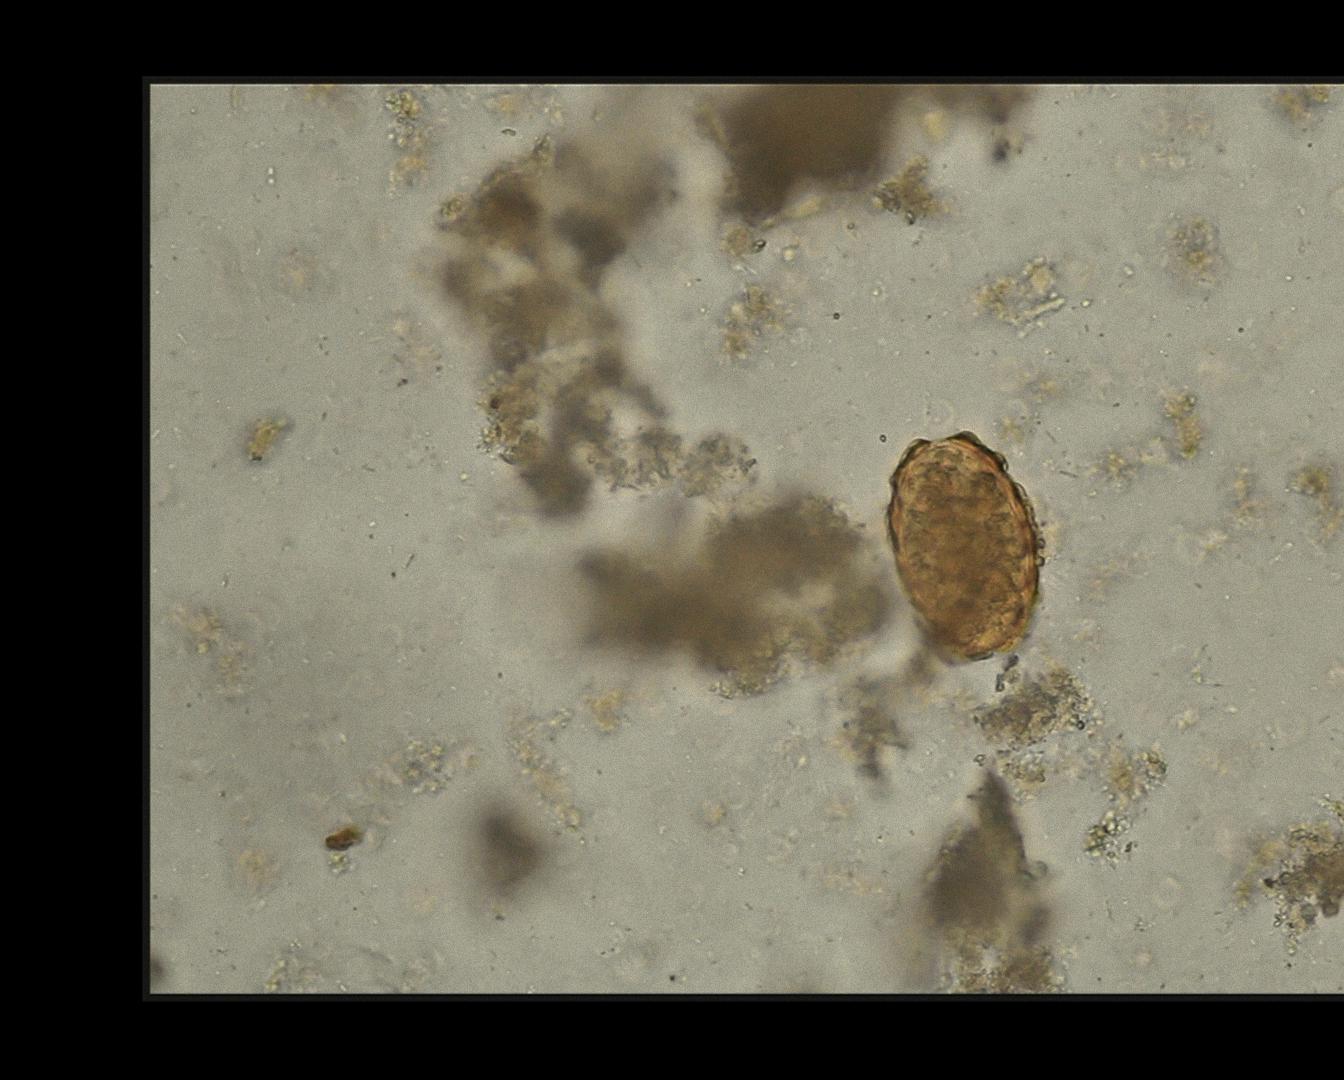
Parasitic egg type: Ascaris lumbricoides